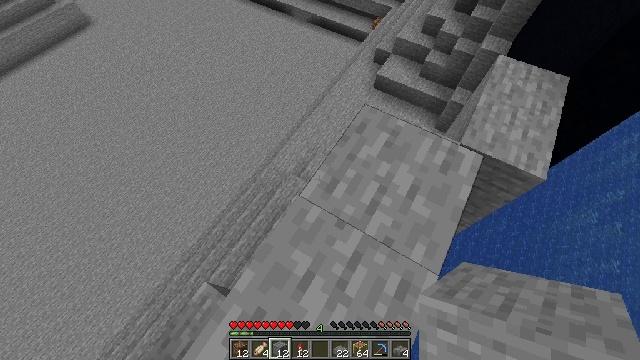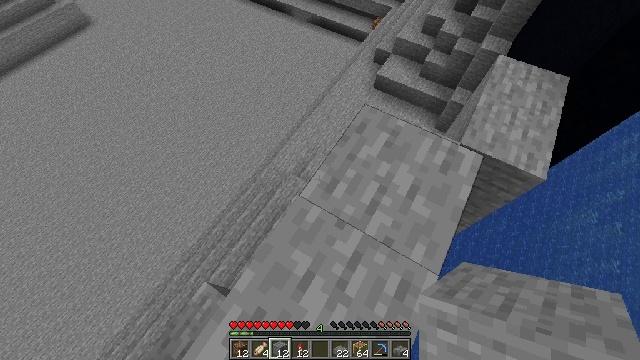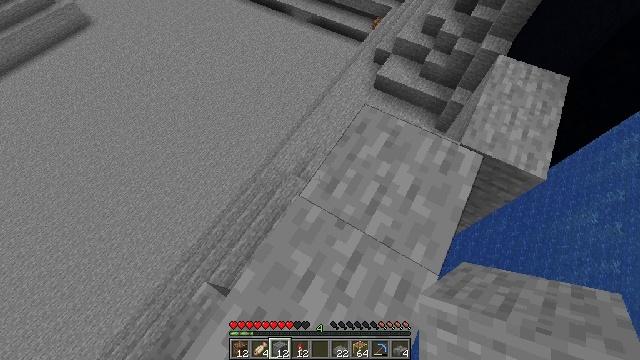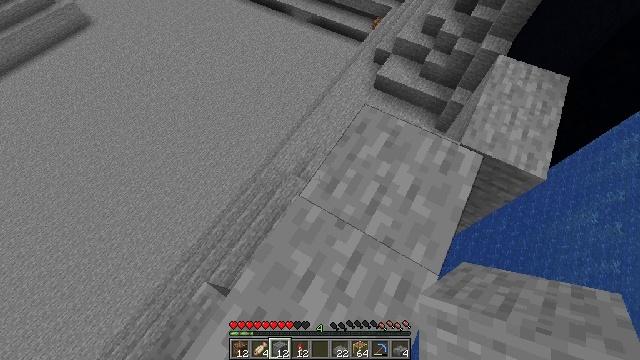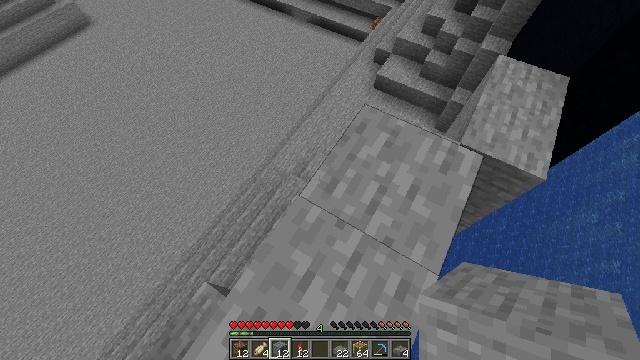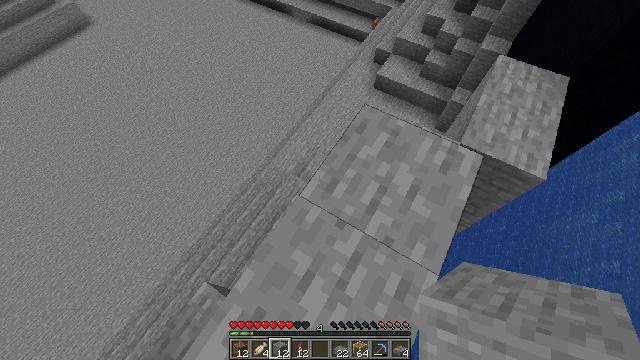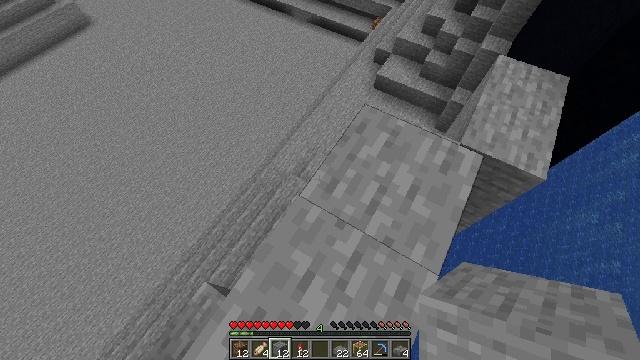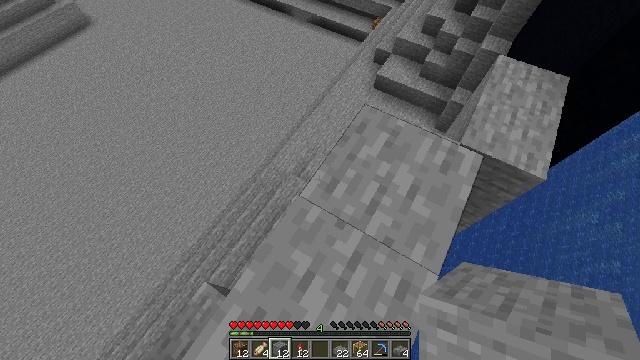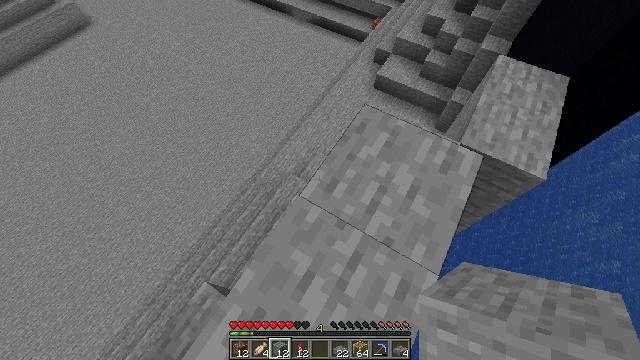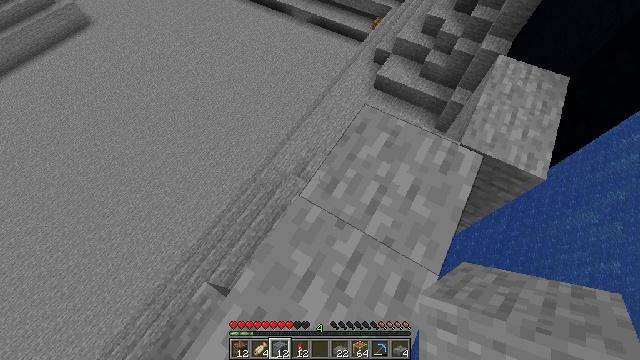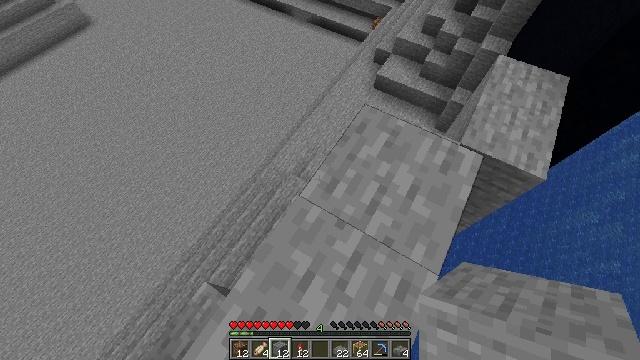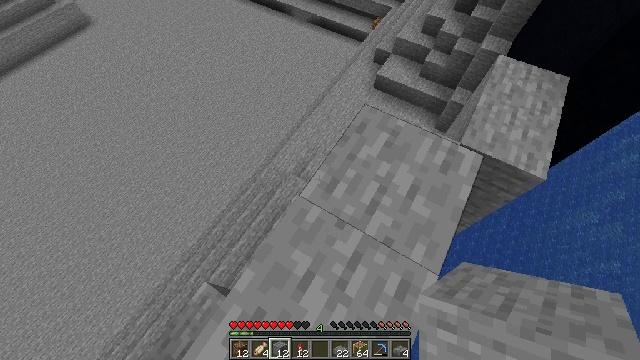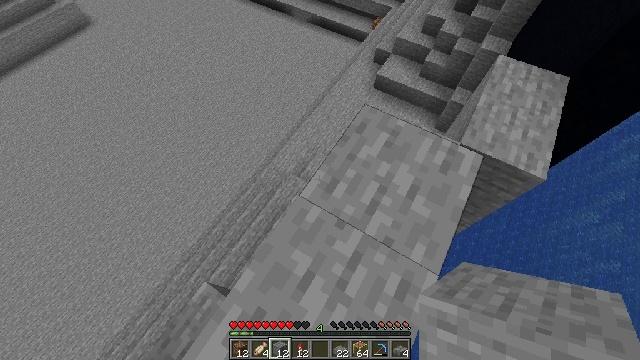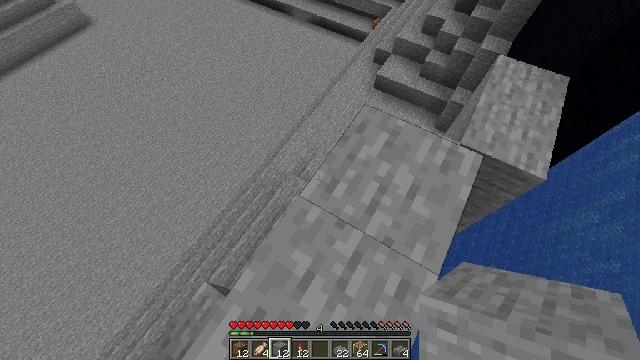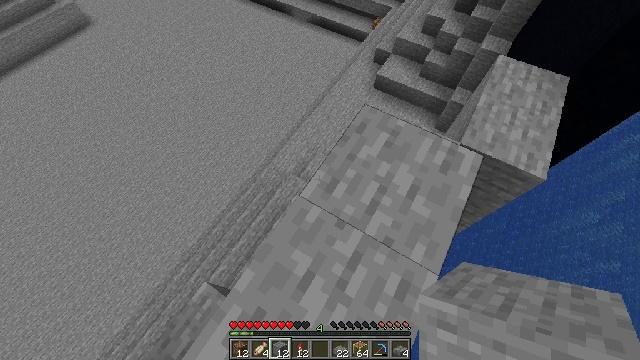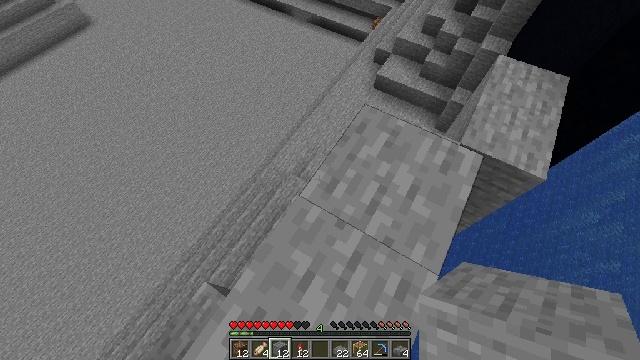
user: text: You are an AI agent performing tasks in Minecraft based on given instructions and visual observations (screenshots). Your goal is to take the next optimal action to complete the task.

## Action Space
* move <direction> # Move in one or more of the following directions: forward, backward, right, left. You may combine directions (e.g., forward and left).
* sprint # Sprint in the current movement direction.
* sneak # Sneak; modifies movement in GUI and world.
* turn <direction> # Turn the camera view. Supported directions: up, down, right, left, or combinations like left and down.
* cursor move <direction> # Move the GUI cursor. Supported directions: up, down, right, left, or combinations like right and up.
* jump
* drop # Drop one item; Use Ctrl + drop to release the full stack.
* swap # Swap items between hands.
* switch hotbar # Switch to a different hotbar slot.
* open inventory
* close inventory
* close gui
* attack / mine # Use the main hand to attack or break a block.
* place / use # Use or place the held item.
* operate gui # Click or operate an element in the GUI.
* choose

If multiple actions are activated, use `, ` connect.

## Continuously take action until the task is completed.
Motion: motion action
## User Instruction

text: Retrieve the shulker box into the inventory.
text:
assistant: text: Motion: no_op
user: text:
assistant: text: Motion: no_op
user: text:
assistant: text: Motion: no_op
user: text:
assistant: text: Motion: no_op
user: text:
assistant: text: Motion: no_op
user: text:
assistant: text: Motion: no_op
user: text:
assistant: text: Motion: no_op
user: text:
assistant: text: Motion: no_op
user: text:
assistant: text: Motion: no_op
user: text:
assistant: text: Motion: no_op
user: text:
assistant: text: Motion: no_op
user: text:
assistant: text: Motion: no_op
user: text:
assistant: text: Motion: no_op
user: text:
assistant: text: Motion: no_op
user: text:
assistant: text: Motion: no_op
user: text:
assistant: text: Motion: no_op
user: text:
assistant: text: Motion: no_op
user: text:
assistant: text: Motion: no_op
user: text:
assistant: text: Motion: no_op
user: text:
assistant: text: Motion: no_op
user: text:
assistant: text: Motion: no_op
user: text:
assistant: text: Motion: no_op
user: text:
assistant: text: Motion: no_op
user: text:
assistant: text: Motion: no_op
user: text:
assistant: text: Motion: no_op
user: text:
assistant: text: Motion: no_op
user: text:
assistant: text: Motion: no_op
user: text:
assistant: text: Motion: no_op
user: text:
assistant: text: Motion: no_op
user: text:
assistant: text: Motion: no_op